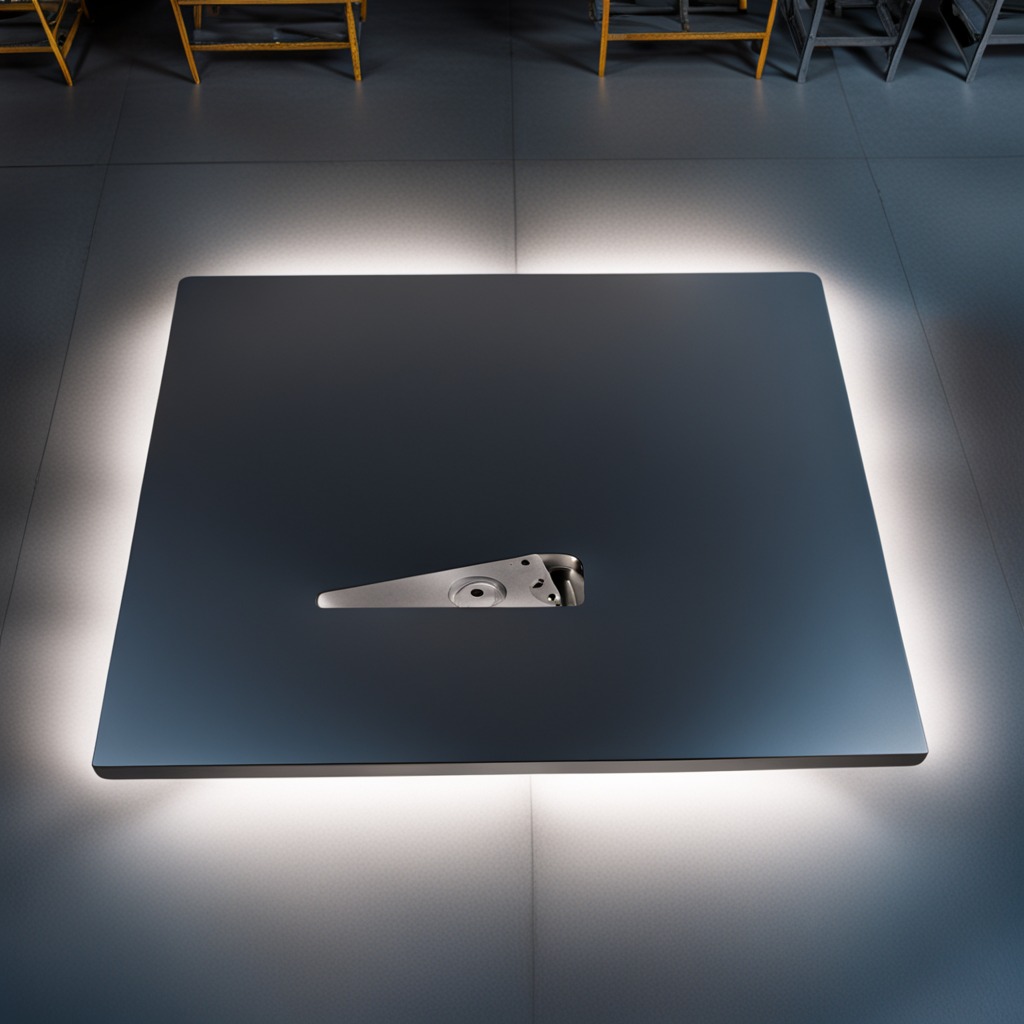
A handheld metal saw is lying on a clean empty table in the evening soft directional lighting on the tabletop realistic grain studio-quality clarity centered framing